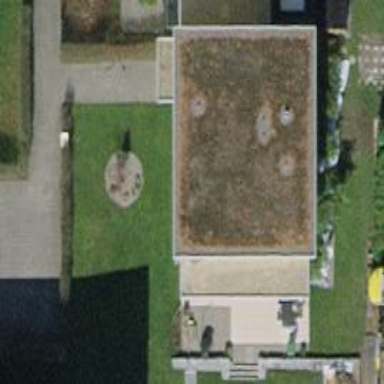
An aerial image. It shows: Yellow house with roof covered in plants.